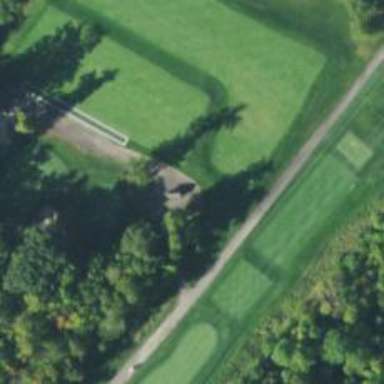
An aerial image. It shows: Path for golf carts.